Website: apple
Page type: customer-info-address
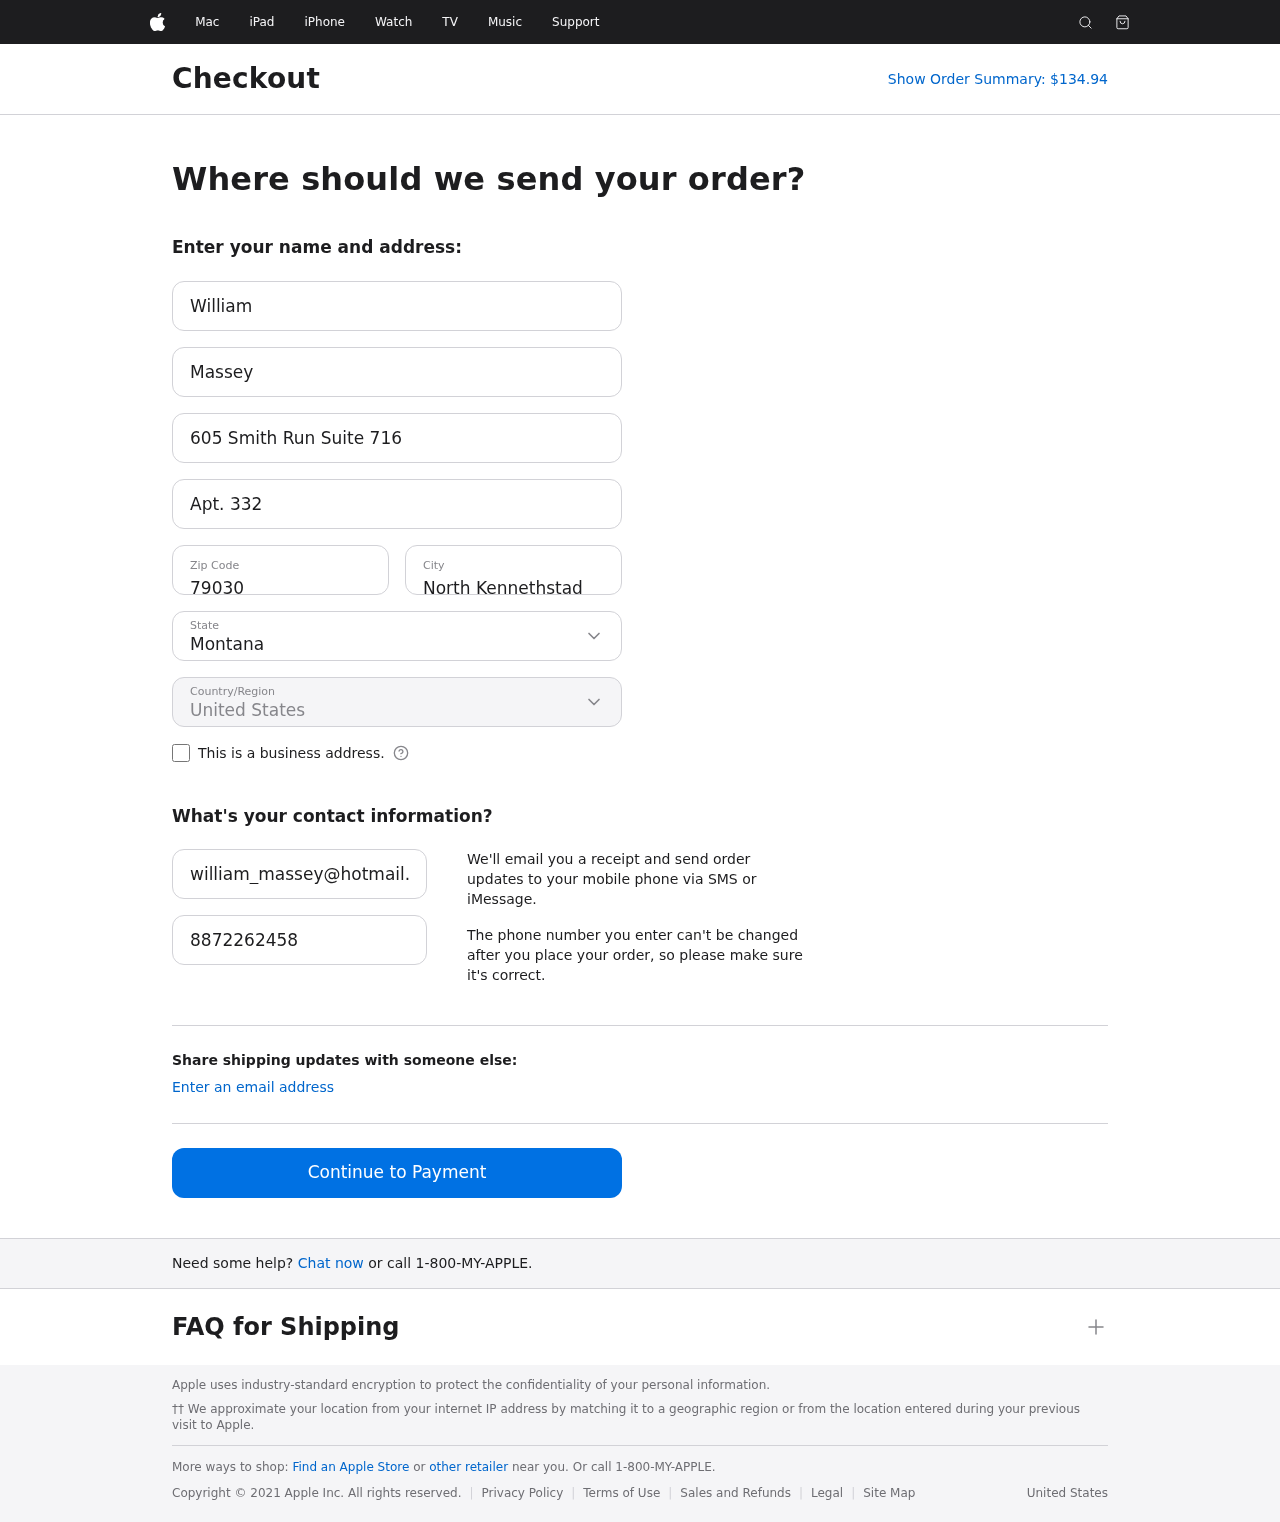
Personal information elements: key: PII_CITY
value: North Kennethstad
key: PII_COUNTRY
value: United States
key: PII_EMAIL
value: william_massey@hotmail.com
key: PII_FIRSTNAME
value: William
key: PII_LASTNAME
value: Massey
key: PII_PHONE
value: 8872262458
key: PII_POSTCODE
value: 79030
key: PII_STATE
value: Montana
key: PII_STREET
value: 605 Smith Run Suite 716
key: PII_STREET2
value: Apt. 332
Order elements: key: ORDER_TOTAL
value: Show Order Summary: $134.94